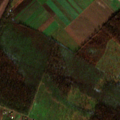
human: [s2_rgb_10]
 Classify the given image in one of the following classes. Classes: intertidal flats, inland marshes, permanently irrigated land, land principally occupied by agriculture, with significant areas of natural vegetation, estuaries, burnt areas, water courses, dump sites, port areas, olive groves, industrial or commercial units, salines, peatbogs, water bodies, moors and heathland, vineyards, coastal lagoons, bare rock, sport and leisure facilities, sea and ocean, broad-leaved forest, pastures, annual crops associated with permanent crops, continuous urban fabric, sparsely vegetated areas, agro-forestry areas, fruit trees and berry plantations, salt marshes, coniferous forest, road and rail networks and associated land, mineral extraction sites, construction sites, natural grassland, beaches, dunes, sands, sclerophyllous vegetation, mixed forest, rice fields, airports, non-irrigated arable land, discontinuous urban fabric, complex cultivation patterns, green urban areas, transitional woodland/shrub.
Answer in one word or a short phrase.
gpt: non-irrigated arable land, broad-leaved forest, transitional woodland/shrub